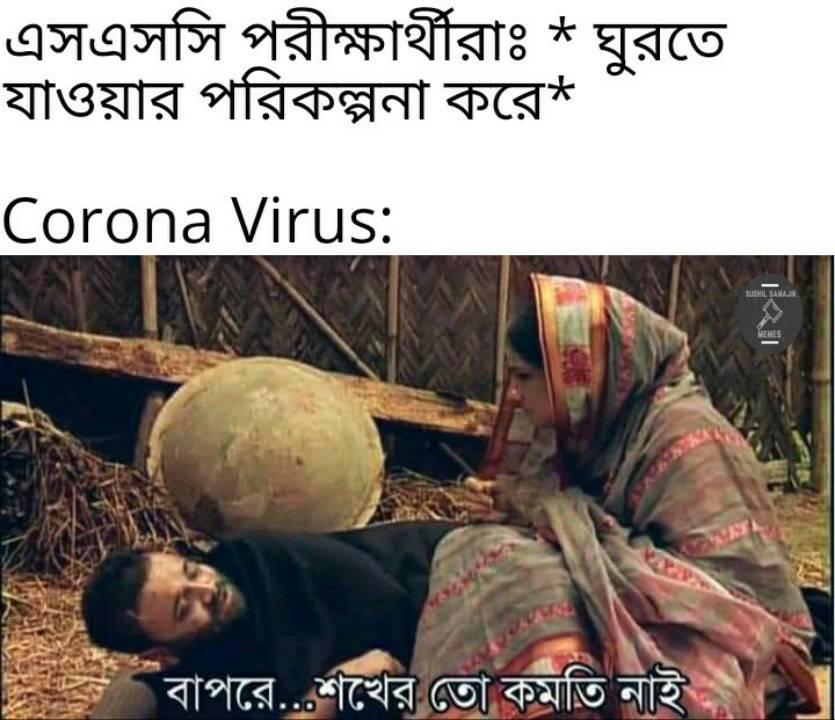
Caption: এসএসসি পরীক্ষার্থীরাঃ *ঘুরতে যাওয়ার পরিকল্পনা করে*      Corona Virus:   বাপরে ... শখের তো কমতি নাই
Label: non-hate